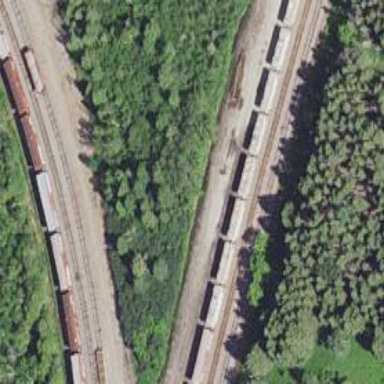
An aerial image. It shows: Railway siding with rails.